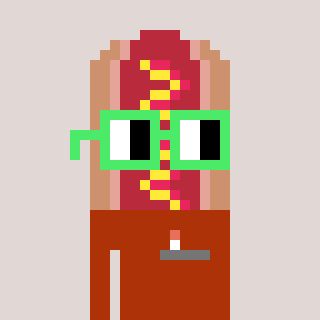
a pixel art character with square light green glasses, a hotdog-shaped head and a hotbrown-colored body on a warm background